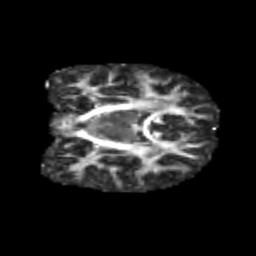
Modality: FA
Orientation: coronal
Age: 9
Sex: female
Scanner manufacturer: siemens
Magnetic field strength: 3 T
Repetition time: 3.8 s
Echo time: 0.07 s